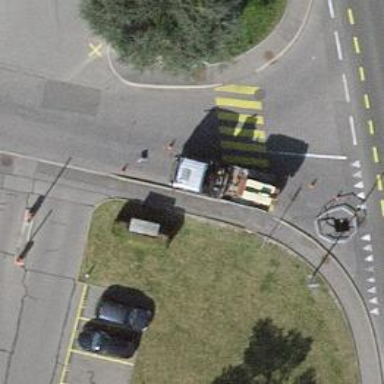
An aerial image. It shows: Marked crossing on the road.